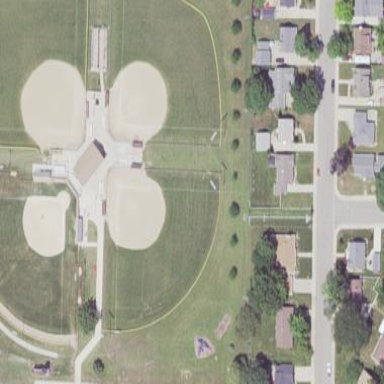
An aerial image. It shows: Softball pitch used for baseball games.